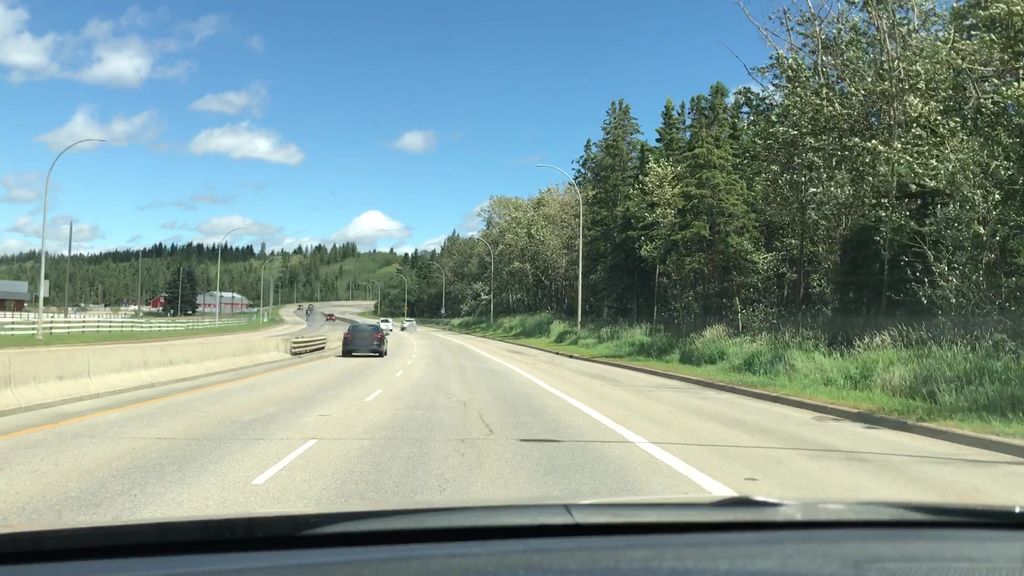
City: edmonton